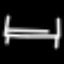
Label: bed